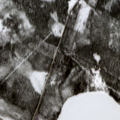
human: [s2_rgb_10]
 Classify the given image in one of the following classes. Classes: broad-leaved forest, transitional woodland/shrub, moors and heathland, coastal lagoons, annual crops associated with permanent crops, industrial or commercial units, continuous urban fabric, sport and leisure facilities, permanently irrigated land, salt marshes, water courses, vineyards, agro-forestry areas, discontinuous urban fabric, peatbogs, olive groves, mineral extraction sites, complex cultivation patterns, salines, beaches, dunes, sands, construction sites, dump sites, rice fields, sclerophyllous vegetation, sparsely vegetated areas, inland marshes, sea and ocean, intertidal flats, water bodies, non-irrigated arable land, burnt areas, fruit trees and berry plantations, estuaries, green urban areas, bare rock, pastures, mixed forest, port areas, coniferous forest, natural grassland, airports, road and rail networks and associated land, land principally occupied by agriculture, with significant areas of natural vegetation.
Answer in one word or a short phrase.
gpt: coniferous forest, mixed forest, water bodies